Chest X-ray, PA view. Patient: 68 years old, sex F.
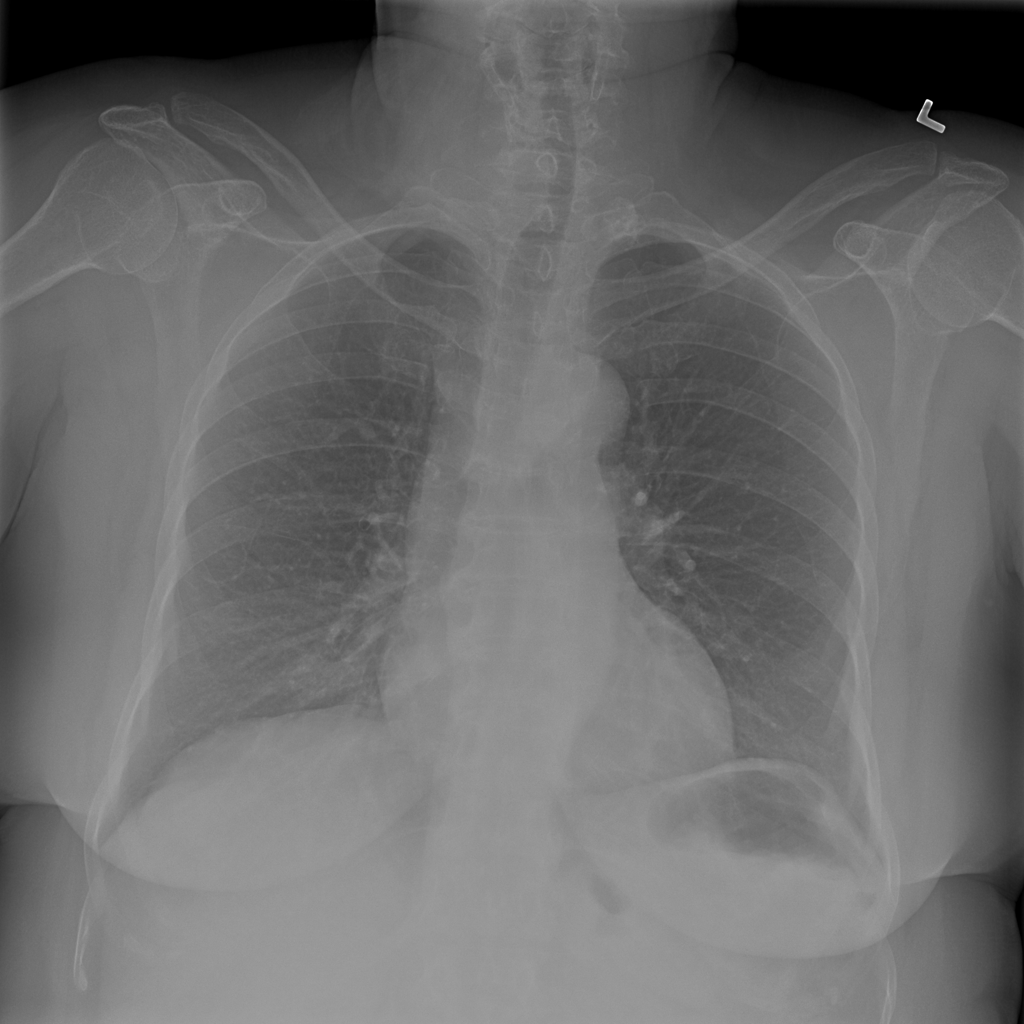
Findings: No Finding